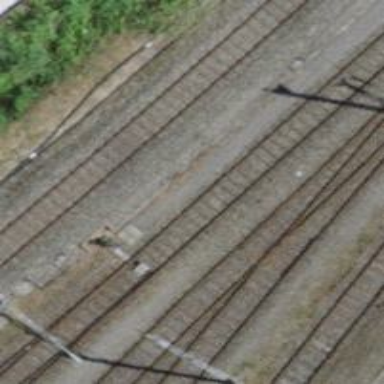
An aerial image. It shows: Single-track electrified railway spur with contact line for service.